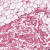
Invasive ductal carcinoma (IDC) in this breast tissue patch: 0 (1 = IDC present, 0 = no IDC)